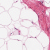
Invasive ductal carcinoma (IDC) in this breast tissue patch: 0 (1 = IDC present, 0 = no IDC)